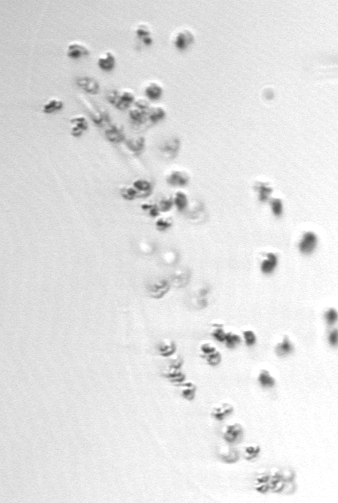
Label: Phaeocystis